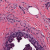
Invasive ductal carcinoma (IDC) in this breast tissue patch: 1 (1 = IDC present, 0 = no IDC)